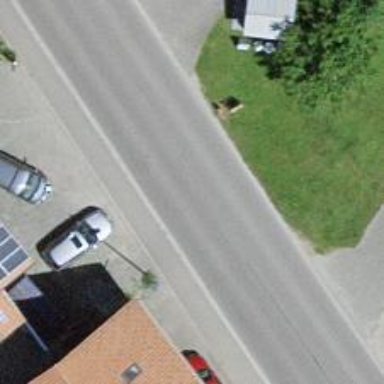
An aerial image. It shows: Bus stop with designated public transport stop position.